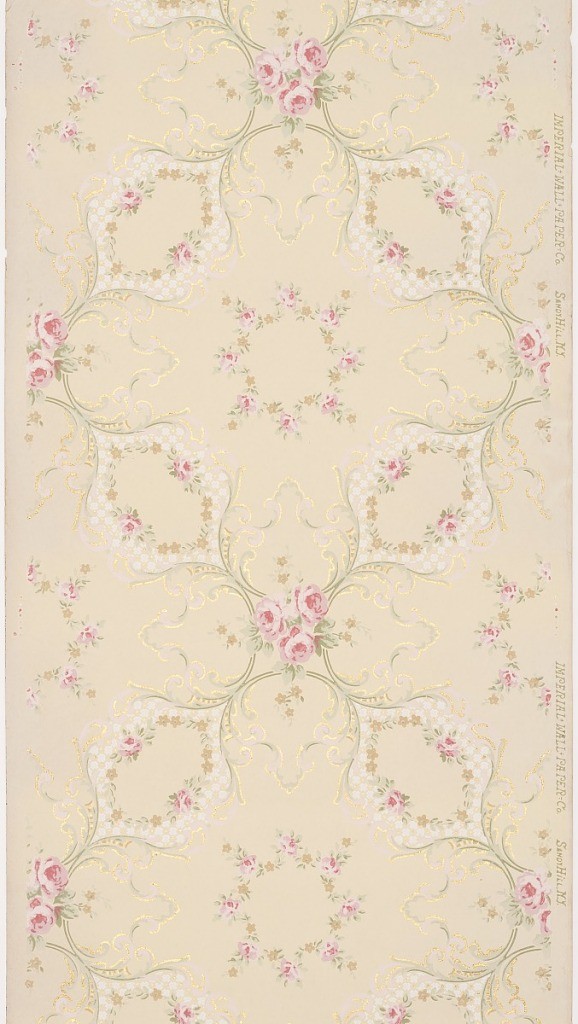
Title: Ceiling paper
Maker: Imperial Wall Paper Co., Sandy Hill, New York
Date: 1905–1915
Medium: Machine-printed paper, applied mica flakes
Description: Flitter ceiling paper. Trellis or grid pattern created by the intersection of four ogival  floral medallions. Three rose blossom bouquet at interstice and floral wreath in void. Highlights of floral scrolls and flourishes printed in mica flakes.